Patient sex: F
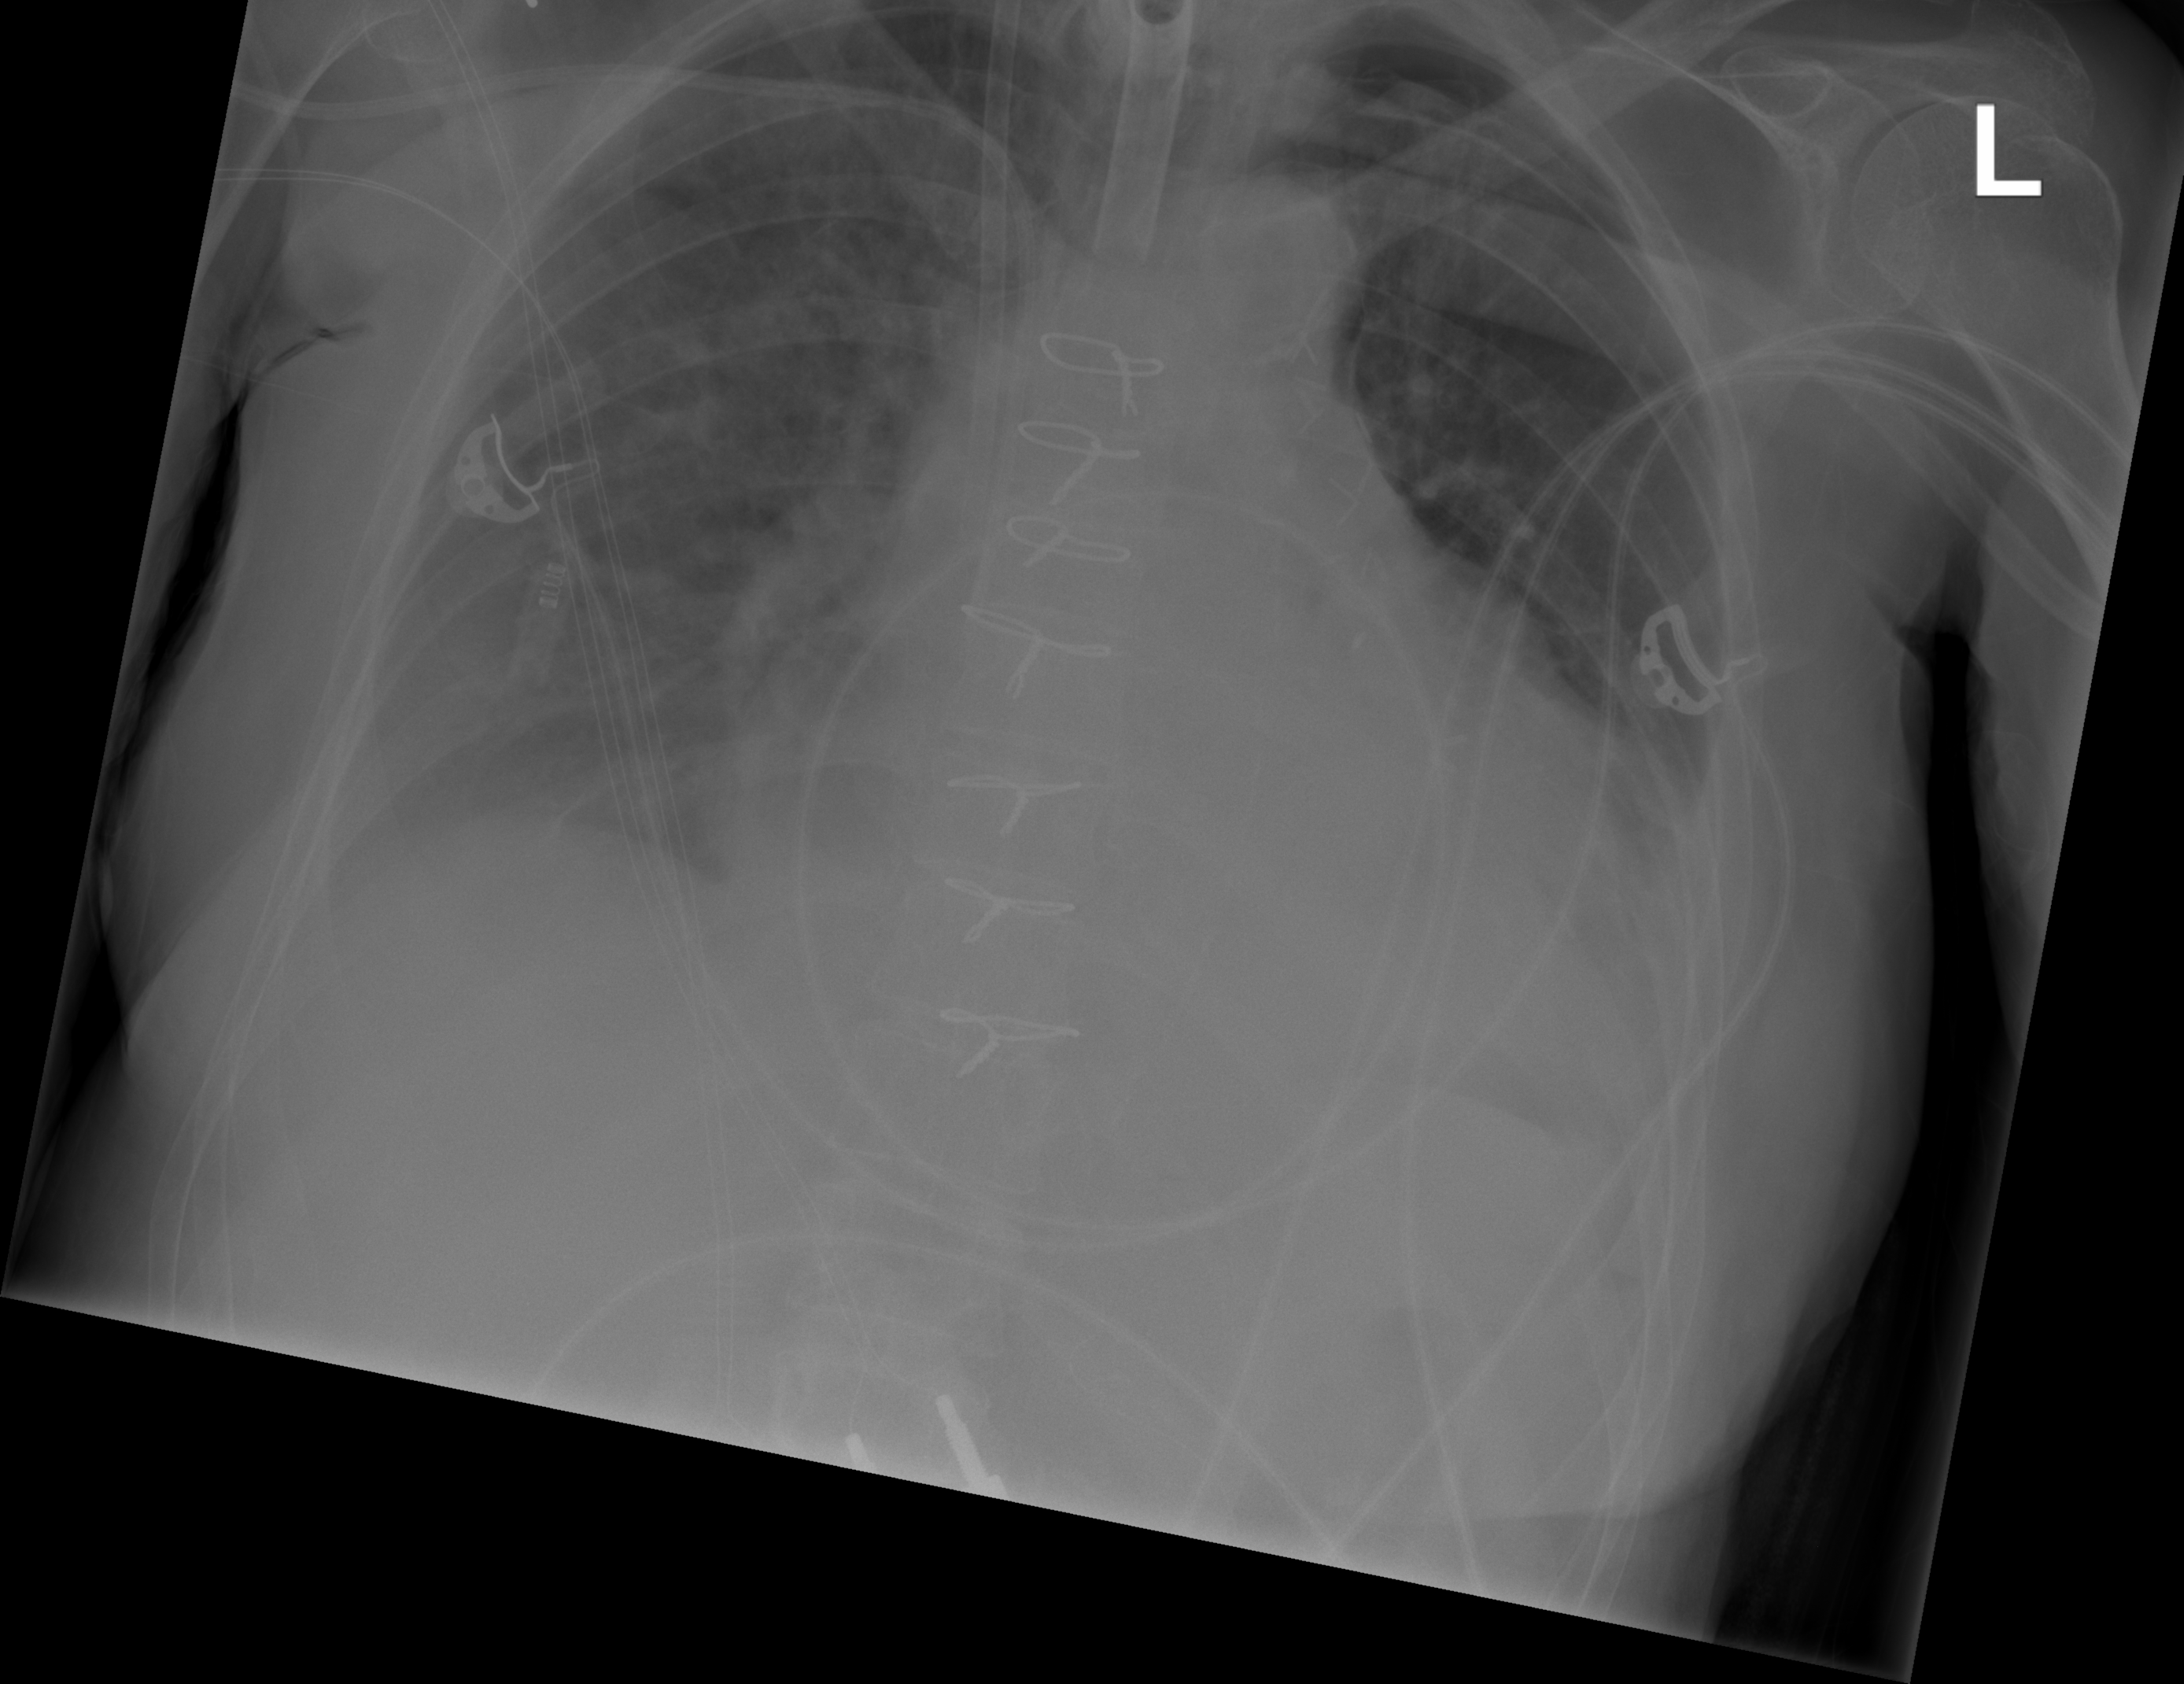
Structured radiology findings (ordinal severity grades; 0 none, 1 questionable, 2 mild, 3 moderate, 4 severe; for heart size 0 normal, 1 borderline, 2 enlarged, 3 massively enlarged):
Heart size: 3
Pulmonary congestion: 2
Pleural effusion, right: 2
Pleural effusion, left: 2
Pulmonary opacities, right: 0
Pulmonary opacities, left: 0
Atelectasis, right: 2
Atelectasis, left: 2